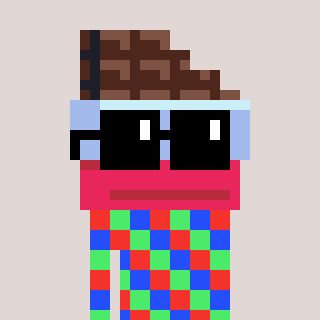
a pixel art character with square black sunglasses, a chocolate-shaped head and a grayscale-colored body on a warm background